Question: We currently having a problem with Teamcity triggering builds with a VCS trigger when there are 0 file changes, our VCS roots are configured with Mercurial
We have a checkout rules setup to only checkout the necessary folder for the solution we want to build and we have a requirement to only build a solution if there are changes in the folder that the solution belongs
The problem we are having is teamcity is triggering a build when there aren't any changes on the folder, this only happends when we merge heads.

The pending changes will show 0 files and if you view the file changes the files shown are from a folder that isn't included in the checkout rules or the VCS trigger.
I can't seem to figure this one out, so any help would be appreciated.
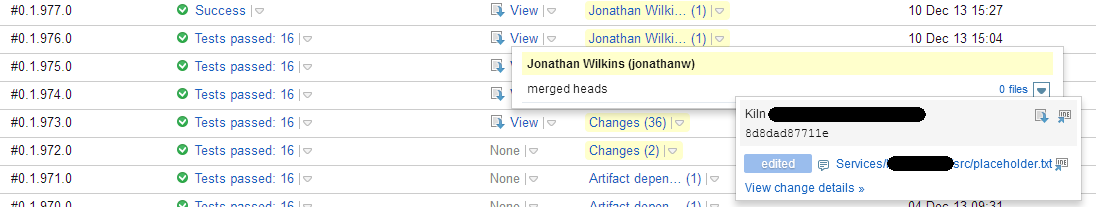
Answer: I guess TC9 <URL> answers why this is happening. I know that this documentation is for newer version, but it seems to be about exact scenario you have.
> The VCS trigger is fully aware of branches and will trigger a build once a check-in is detected in a branch. When changes are merged / fast-forwarded from one branch to another, strictly speaking there are no actual changes in the code. By default, the VCS trigger behaves in the following way: - -